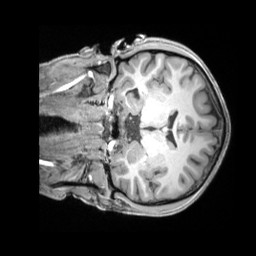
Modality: T1w
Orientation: coronal
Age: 29
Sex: male
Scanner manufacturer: siemens
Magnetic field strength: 3 T
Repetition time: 2.2 s
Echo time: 0.00218 s